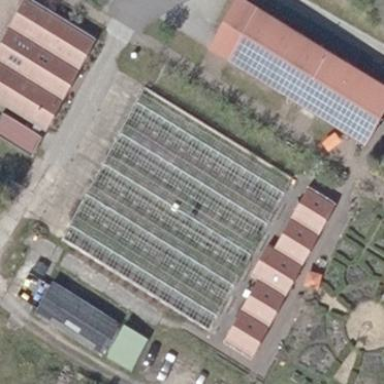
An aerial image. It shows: Greenhouse.